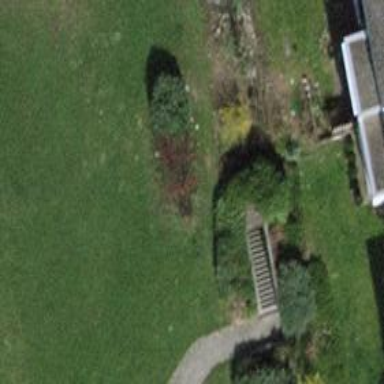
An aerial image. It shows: Steps with paved surface.